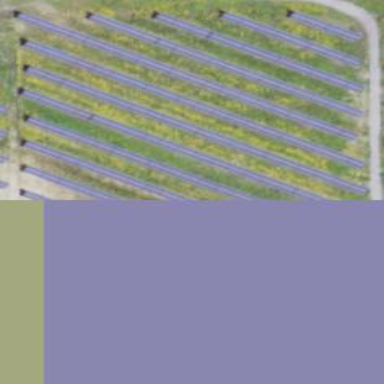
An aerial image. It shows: Solar power generator utilizing photovoltaic technology with solar photovoltaic panels.